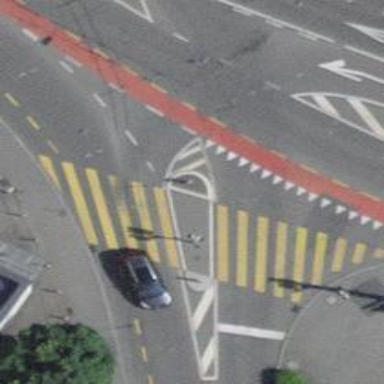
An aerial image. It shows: Crossing with traffic signals and zebra markings on the road. There is pedestrian island at the crossing.